Question: What is the issue with the Silverlight Tools for VS2008? I can't seem to place controls on the designer surface. This didn't work for me on two different machines.
Do you have to tweak the XAML to be able to place the first control?
Cursor stays a compass-like-cross when over the surface. Are you supposed to drag-n-drop controls or draw them?
Screenshot (as far as I got)
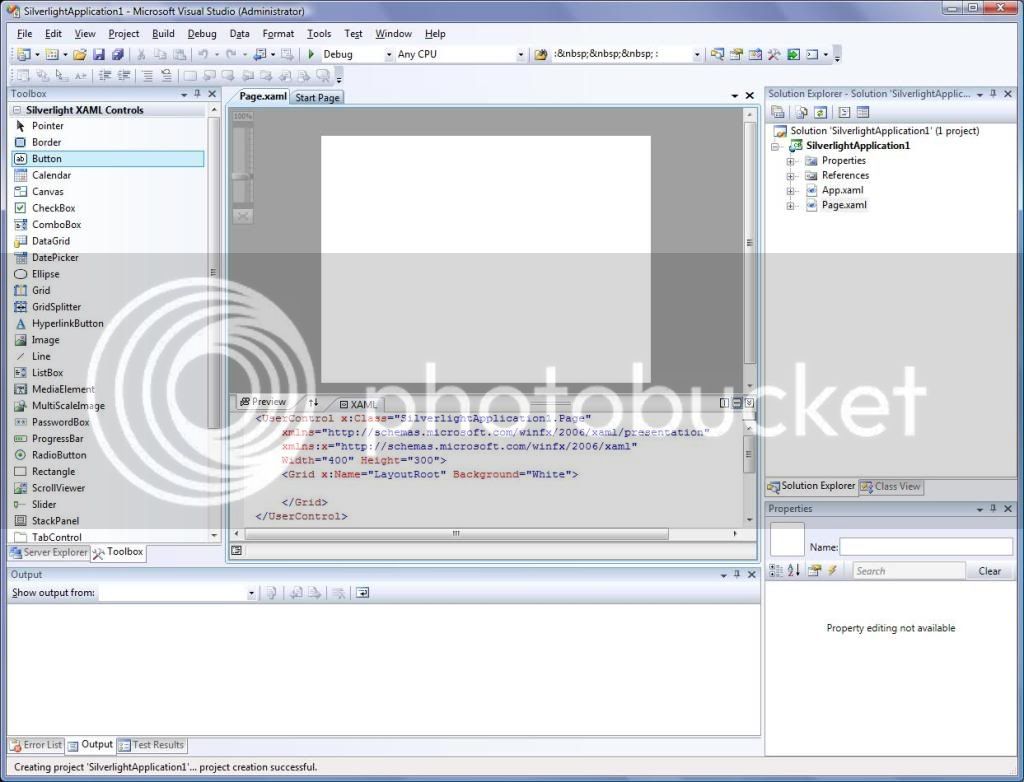
Answer: This is in response to your request for my thoughts on this question from your comments on <URL>.
As both Aaron Fischer and Boyan have mentioned, the Visual Studio 2008 Silverlight 2 Designer installed by the 'Microsoft Silverlight Tools for Visual Studio 2008 SP1' package is read-only.
In Visual Studio 2008 you cannot currently drag and drop Silverlight 2 controls from the Toolbox onto the designer. You can however drag controls from the Toolbox to the Xaml editor if your place your cursor in the Xaml editor before initiating the drag.
This will more than likely change in a future version of the tools package, possibly this year. There will be a few announcements on Silverlight 3 at MIX 09, I don't know if this will be one of them.
To get design control over your Silverlight 2 Xaml you need to install Expression Blend 2. You can download a trial <URL>. If you have this installed then right click on Page.xaml in Visual Studio 2008 and select 'Open in Expression Blend...'
Once open in Expression Blend you can drag and drop controls from the toolbox onto the designer. In Expression Blend 2 the Toolbox is called the 'Asset Library' and it can be accessed by left clicking the double right arrow >> at the bottom of the list on the left of the screen:

Once the Asset Library is open, a good tip if you can't find the control you are looking for (you mention you cannot find the Button control in Expression Blend 2) is to type it's name in the Search area at the top left or click the 'Show All...' check-box as shown above.
This blog post is a good place to start for a <URL> that you can watch.